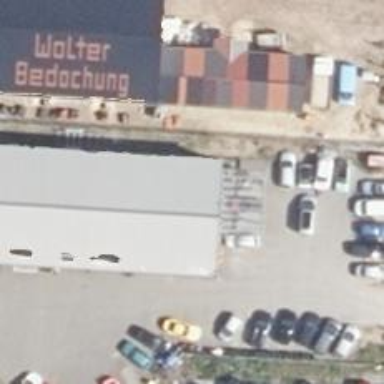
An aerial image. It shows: Car repair shop.